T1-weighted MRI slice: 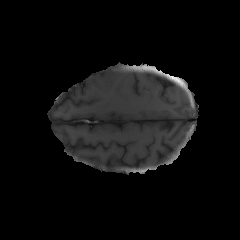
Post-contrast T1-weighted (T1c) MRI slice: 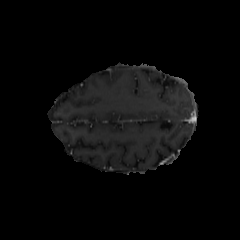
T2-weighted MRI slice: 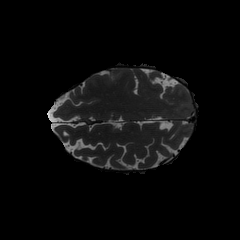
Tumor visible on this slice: no